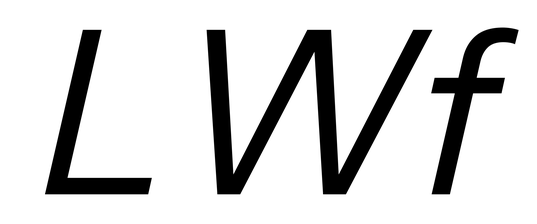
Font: InstrumentSans-Italic_Italic